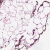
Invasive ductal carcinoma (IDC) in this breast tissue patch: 0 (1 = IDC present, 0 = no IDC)